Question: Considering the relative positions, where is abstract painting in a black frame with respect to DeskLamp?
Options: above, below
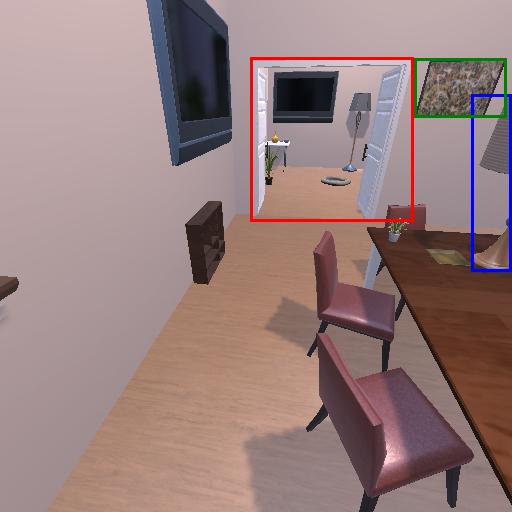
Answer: above